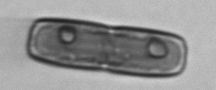
Label: Ephemera